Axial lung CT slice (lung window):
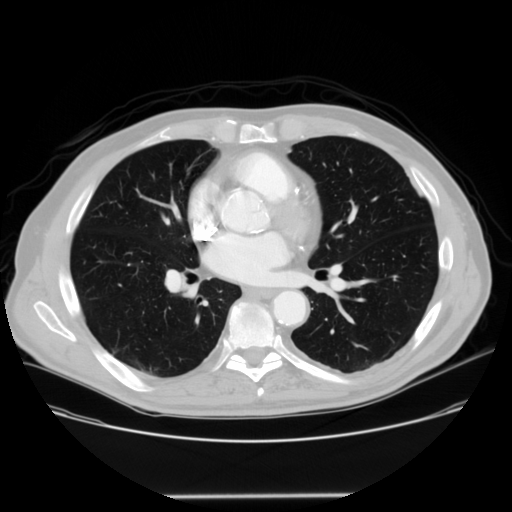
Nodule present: no